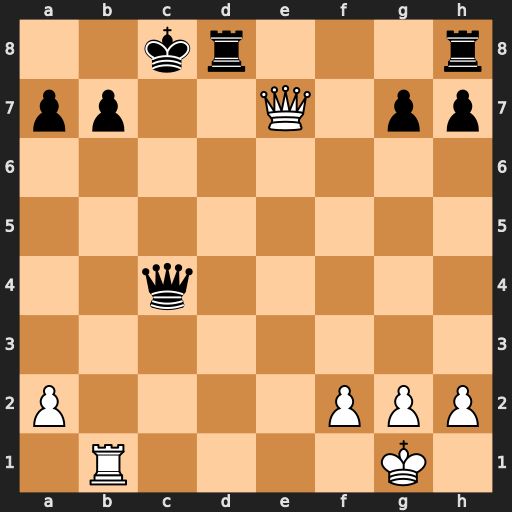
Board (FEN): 2kr3r/pp2Q1pp/8/8/2q5/8/P4PPP/1R4K1
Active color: w
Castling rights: -
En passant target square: -
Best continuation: Qxb7#